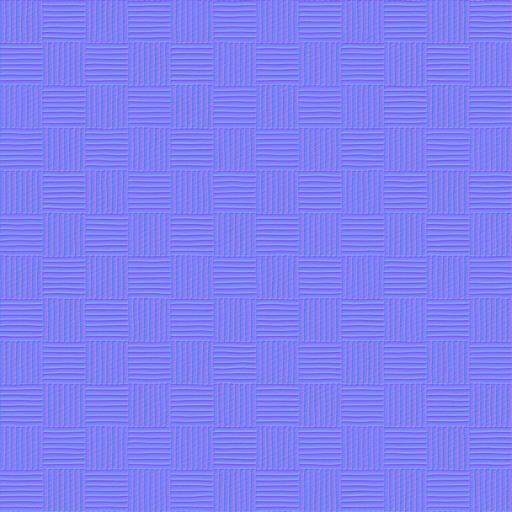
beige carpet cloth fabric floor small tiled